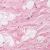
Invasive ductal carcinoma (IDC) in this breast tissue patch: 0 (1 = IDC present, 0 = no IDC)